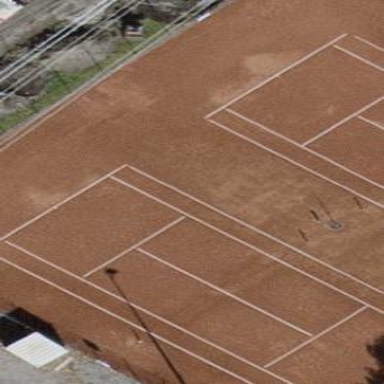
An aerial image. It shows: Tennis court on the leisure land pitch.